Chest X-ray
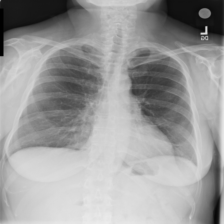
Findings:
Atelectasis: negative
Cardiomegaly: negative
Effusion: negative
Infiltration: negative
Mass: negative
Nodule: negative
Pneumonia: negative
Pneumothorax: negative
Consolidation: negative
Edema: negative
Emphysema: negative
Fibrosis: negative
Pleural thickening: negative
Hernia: negative